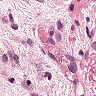
Metastatic tissue present: yes